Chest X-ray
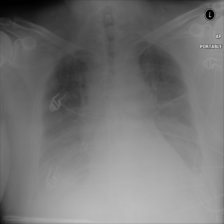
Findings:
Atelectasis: positive
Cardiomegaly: negative
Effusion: positive
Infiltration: positive
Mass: negative
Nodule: negative
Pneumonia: negative
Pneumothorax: negative
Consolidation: negative
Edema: negative
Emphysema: negative
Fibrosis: negative
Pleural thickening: negative
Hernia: negative